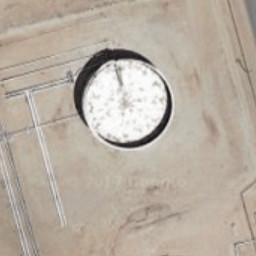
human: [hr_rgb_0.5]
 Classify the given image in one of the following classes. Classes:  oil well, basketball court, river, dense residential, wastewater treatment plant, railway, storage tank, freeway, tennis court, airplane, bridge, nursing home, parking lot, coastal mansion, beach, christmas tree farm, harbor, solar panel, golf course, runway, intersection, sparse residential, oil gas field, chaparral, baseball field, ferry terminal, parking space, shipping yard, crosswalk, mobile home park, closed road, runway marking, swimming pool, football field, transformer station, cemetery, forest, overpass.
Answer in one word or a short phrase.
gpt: storage tank